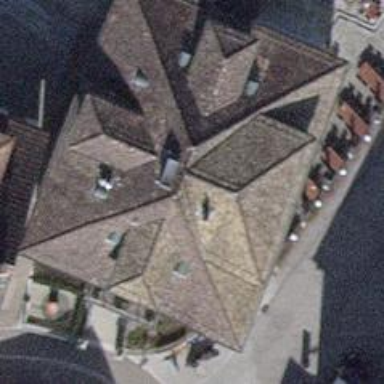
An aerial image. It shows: Restaurant.